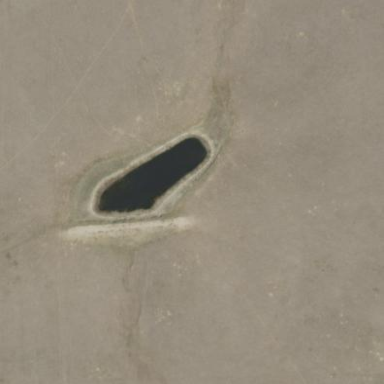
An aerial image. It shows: Reservoir area.